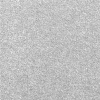
Atmospheric dust classification: dusty